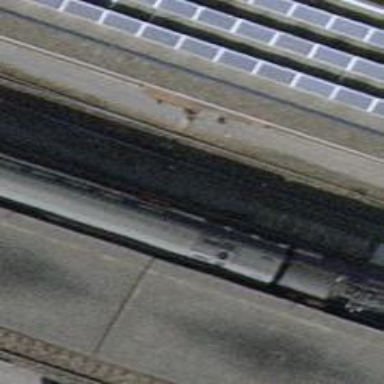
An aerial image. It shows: Railway switch.